Field crop: maize
Growth stage: 2
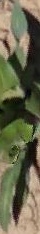
Species: maize